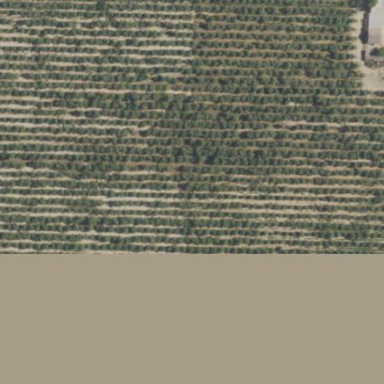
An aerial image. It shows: Orchard filled with almond trees.